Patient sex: F
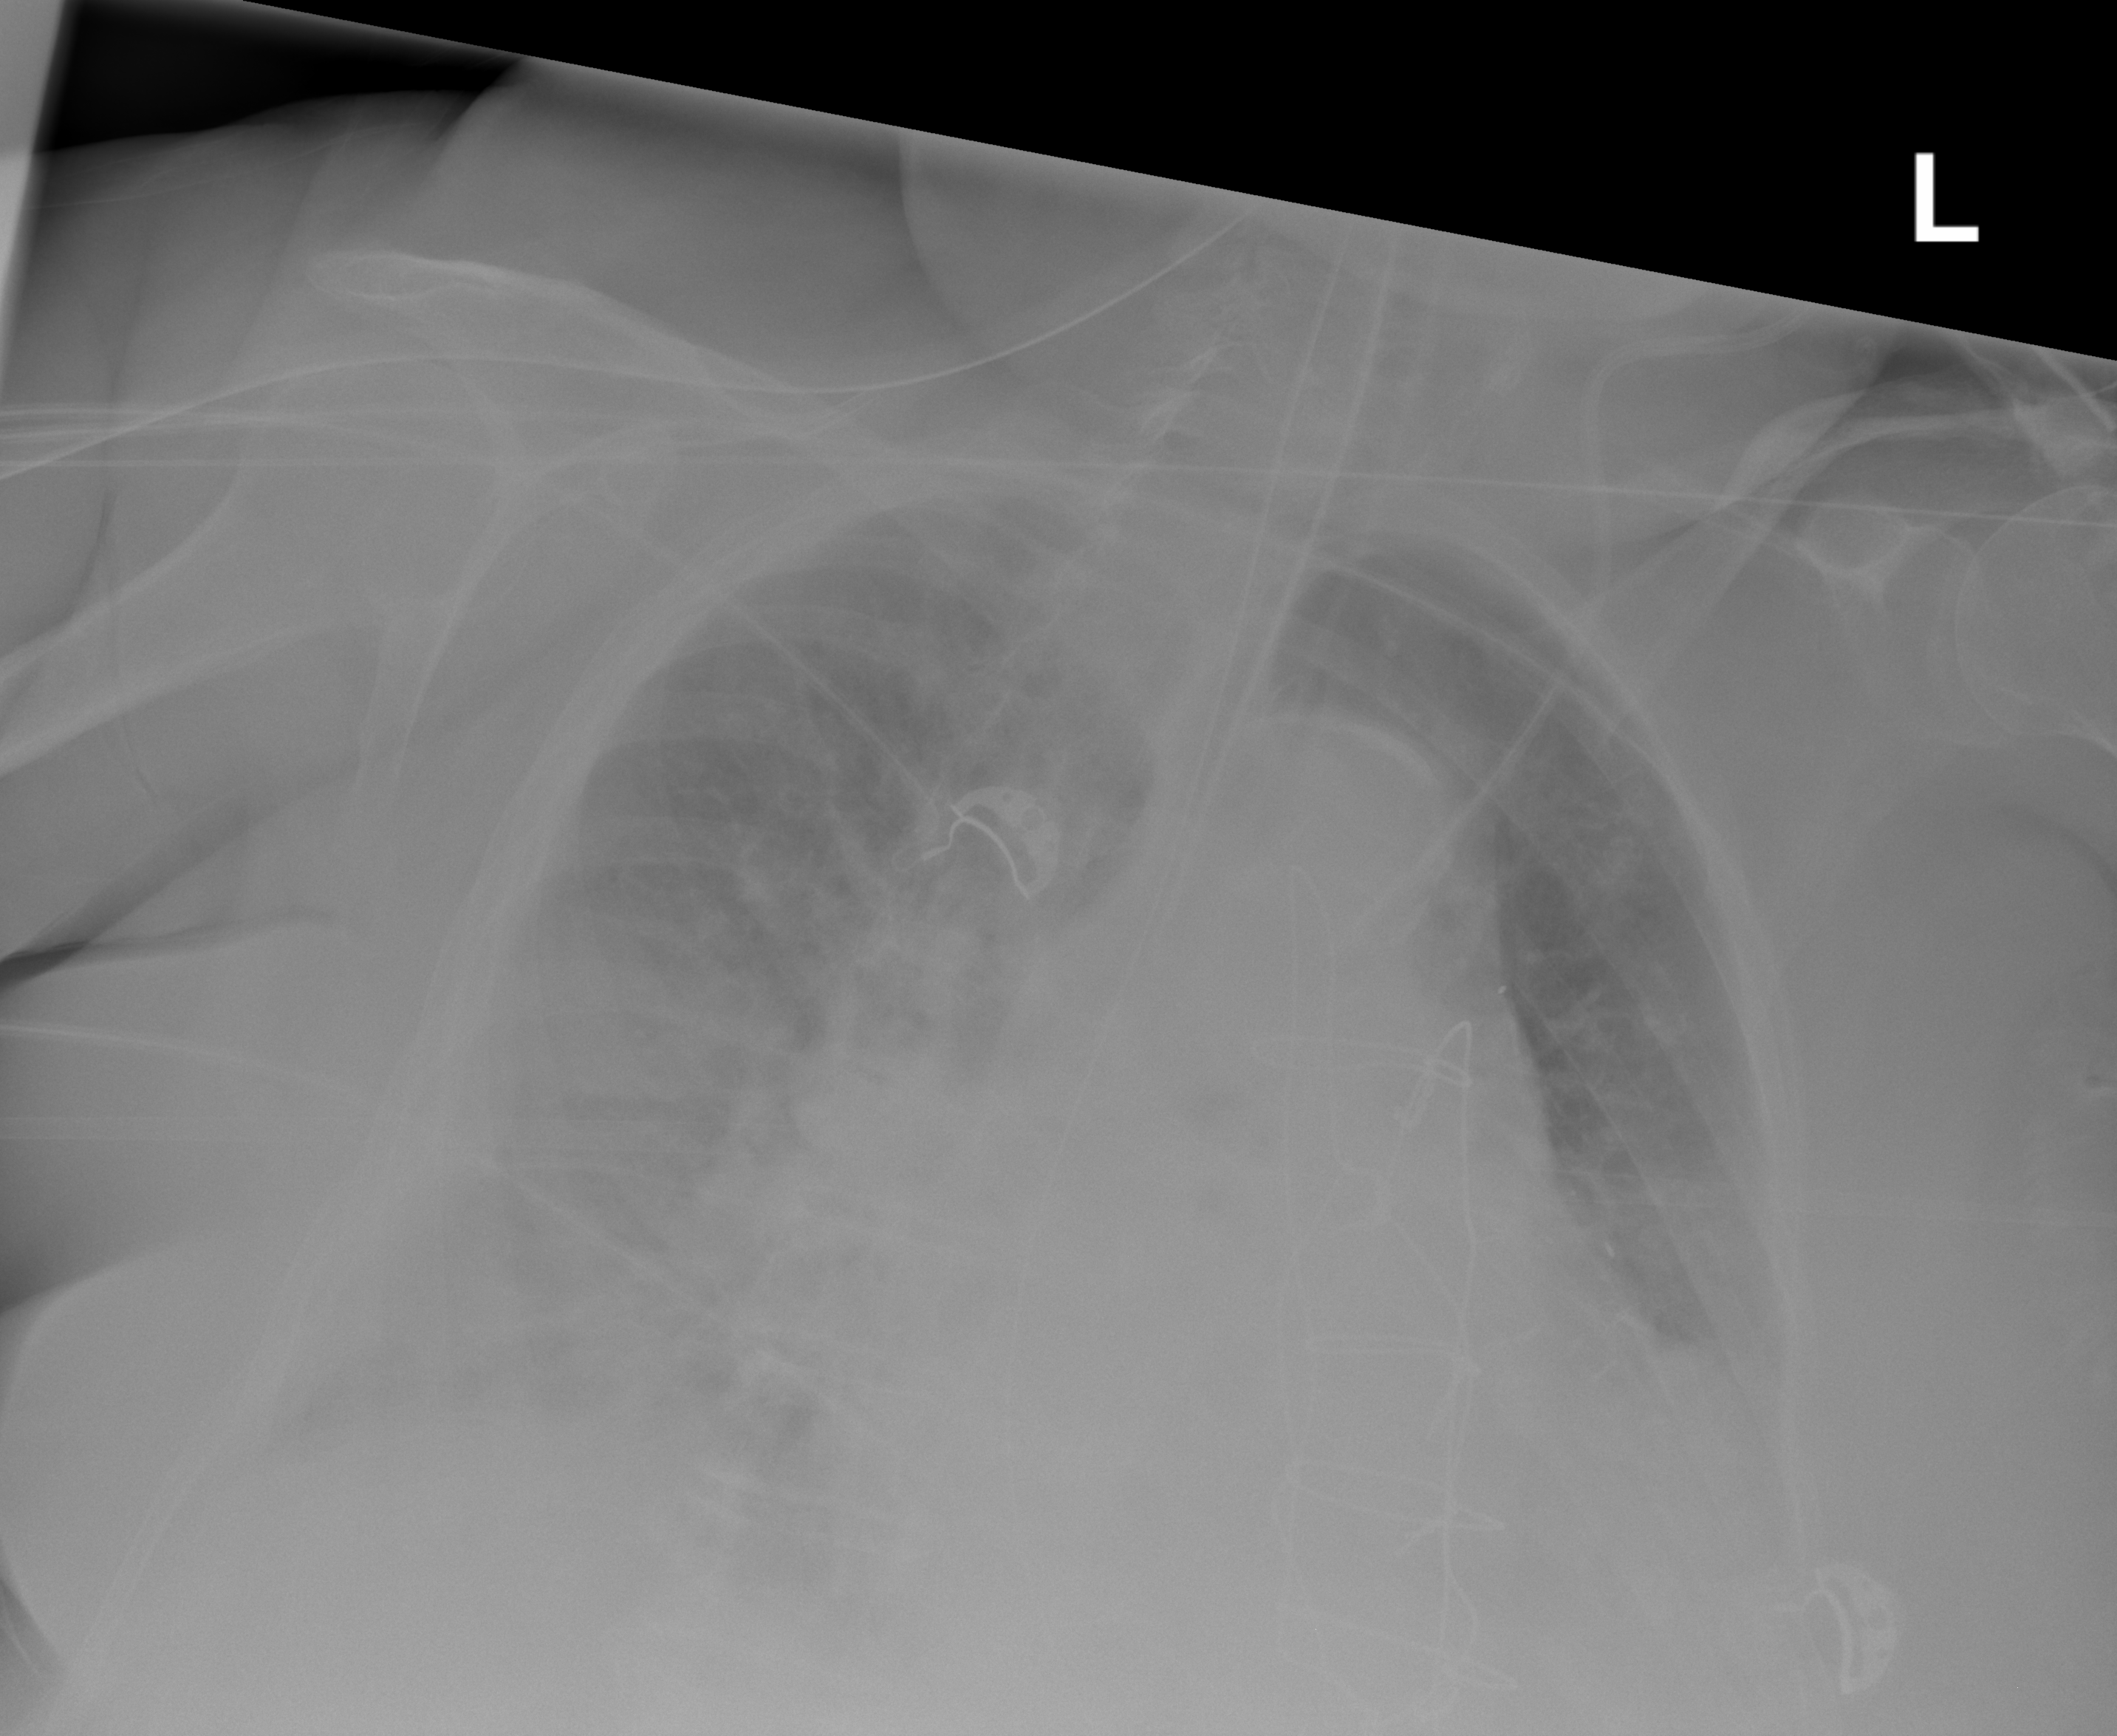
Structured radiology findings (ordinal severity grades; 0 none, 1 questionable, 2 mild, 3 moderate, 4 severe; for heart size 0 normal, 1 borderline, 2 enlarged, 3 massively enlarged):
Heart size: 2
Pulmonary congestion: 2
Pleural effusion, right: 2
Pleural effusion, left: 2
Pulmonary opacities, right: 2
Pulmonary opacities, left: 0
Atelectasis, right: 3
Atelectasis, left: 2